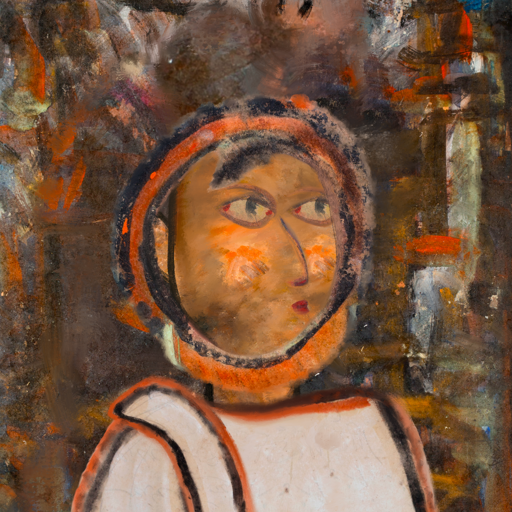
Background: GypsyQueen, Head And Neck Side: Gypsy_Queen, Face Side: GypsyMother, Bust: Roy_Bahadur, Hair Side: Childish, Head Accessory: Blank, Second Necklace: Blank, Necklace: Blank, Baby: Blank